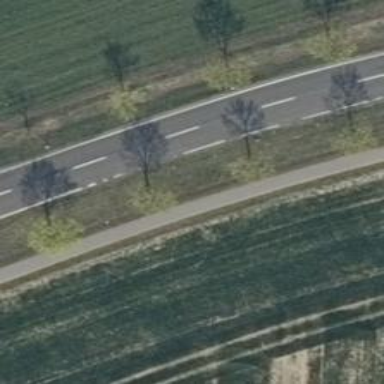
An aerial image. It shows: Row of trees in natural setting.